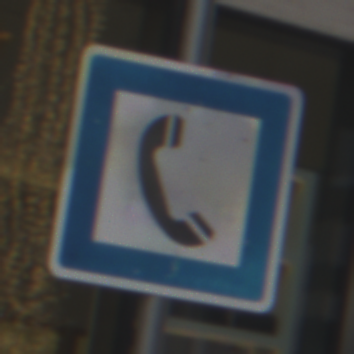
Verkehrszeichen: Fernsprecher
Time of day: Midday
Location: Outdoor (Urban)
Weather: Overcast
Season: NotSpecified
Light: Natural